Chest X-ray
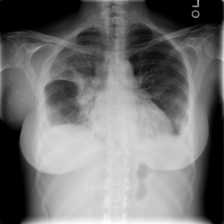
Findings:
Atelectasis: negative
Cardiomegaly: negative
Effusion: positive
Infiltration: positive
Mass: negative
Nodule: negative
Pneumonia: negative
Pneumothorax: negative
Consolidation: negative
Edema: negative
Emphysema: negative
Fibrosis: negative
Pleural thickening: negative
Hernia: negative